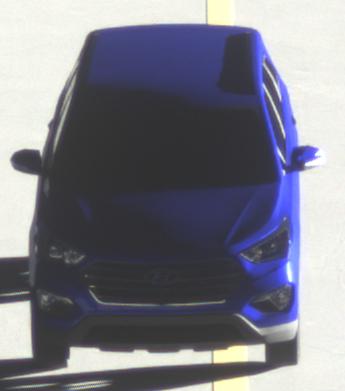
Make: Hyundai
Model: Santa Fe 2.4 GDI
Detailed model: Santa Fe (DM)
Model produced from: 2017/08
Model produced until: 2018/01
Doors: 5
Color: blue
Road condition: dry road
Daytime: sunrise or sunset
Contrast: high contrast